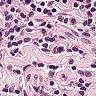
Metastatic tissue present: no